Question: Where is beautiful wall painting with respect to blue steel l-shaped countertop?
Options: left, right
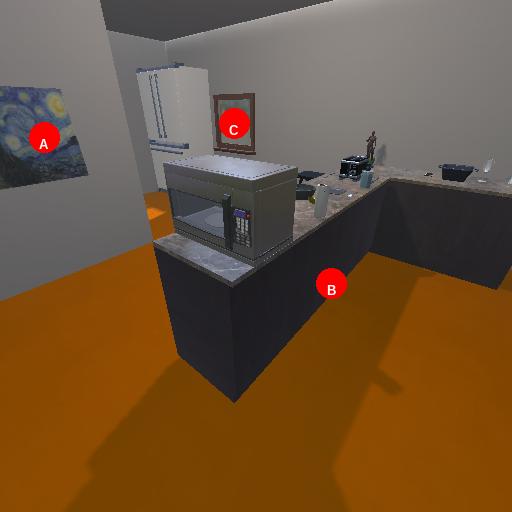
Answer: left